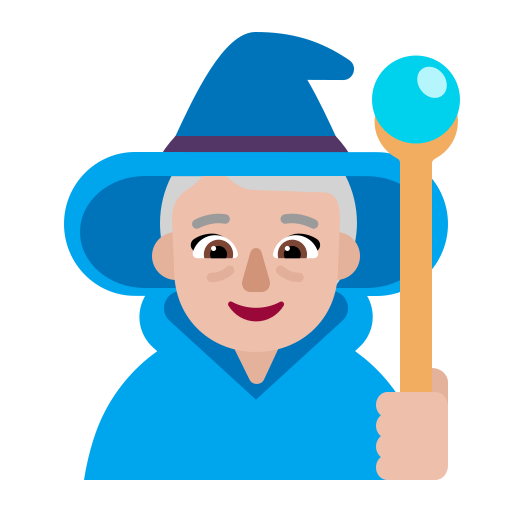
woman mage flat  light